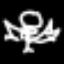
Label: angel